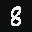
Label: 8